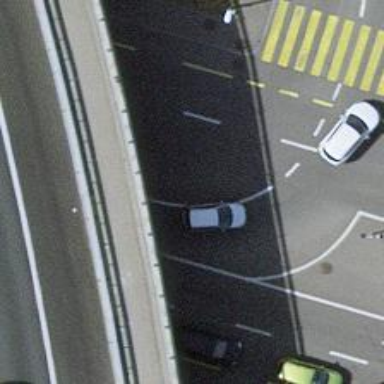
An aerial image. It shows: Secondary road with asphalt surface. It has sidewalks on both sides and designated cycle lane.